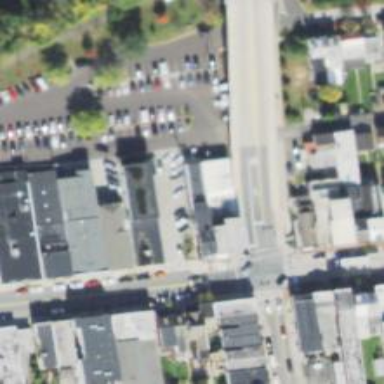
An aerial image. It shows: Alley classified as service road.